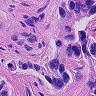
Metastatic tissue present: yes